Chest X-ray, PA view. Patient: 29 years old, sex M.
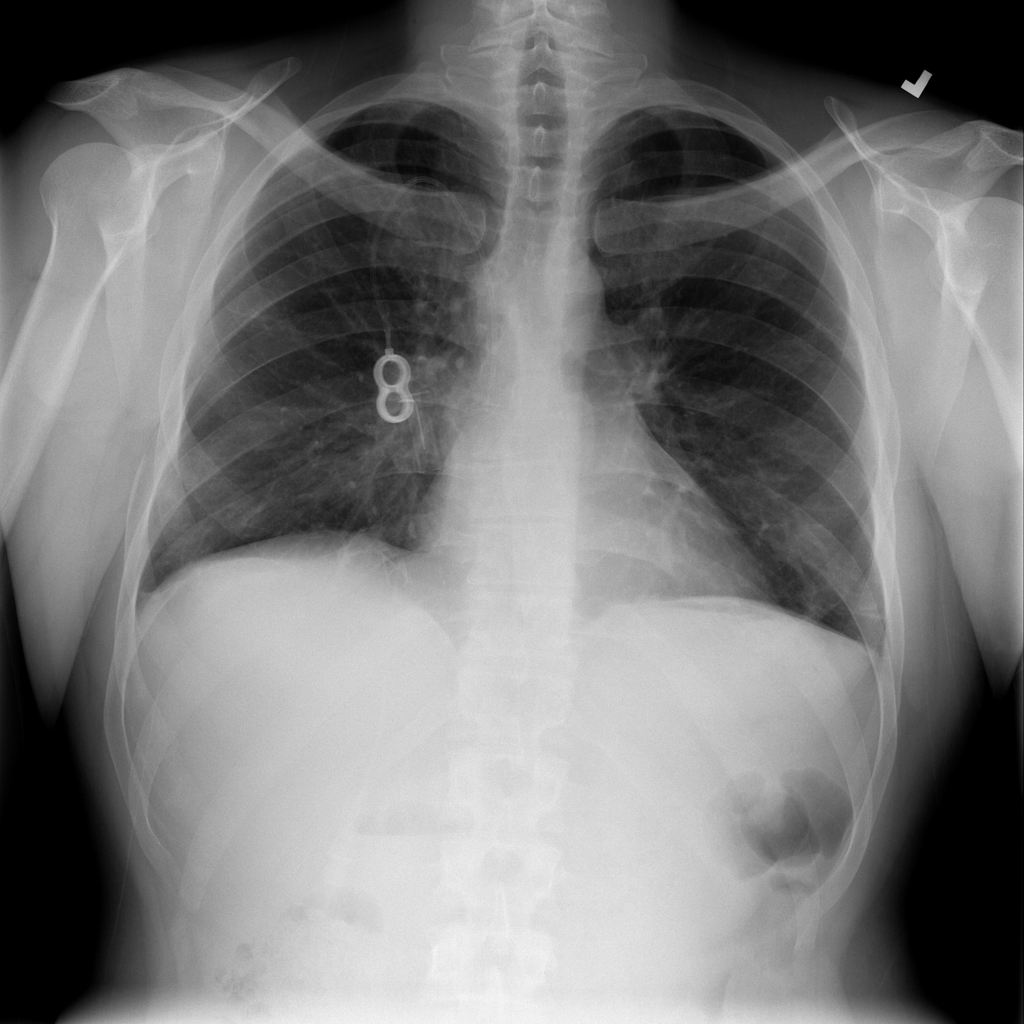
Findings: Atelectasis